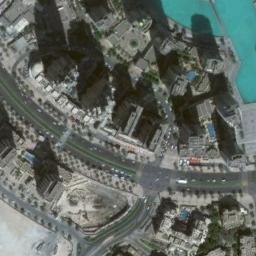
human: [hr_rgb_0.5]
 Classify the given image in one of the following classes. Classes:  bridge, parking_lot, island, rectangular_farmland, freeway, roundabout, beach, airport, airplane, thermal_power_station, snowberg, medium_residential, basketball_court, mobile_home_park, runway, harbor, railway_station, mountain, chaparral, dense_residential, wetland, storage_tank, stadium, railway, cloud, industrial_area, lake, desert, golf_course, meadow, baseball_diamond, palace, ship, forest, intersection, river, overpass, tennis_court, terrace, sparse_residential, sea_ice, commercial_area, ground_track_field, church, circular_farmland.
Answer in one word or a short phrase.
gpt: commercial_area